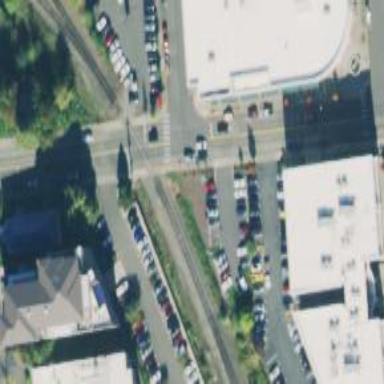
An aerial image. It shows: Pedestrian crossing with zebra markings on the footway.